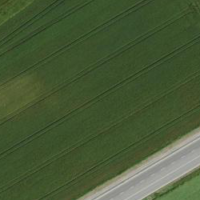
EUNIS habitat code: 52
Species observed at this site:
Alauda arvensis